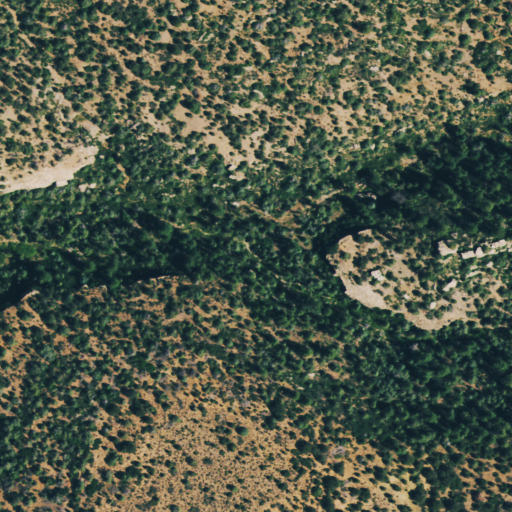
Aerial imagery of valley in Colorado named Bean Canyon containing evergreen forest, shrub, deciduous forest, and woody wetlands